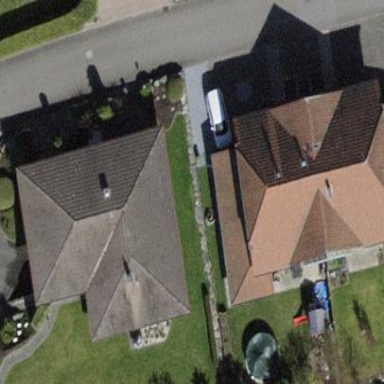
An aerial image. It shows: Building with tile roof.